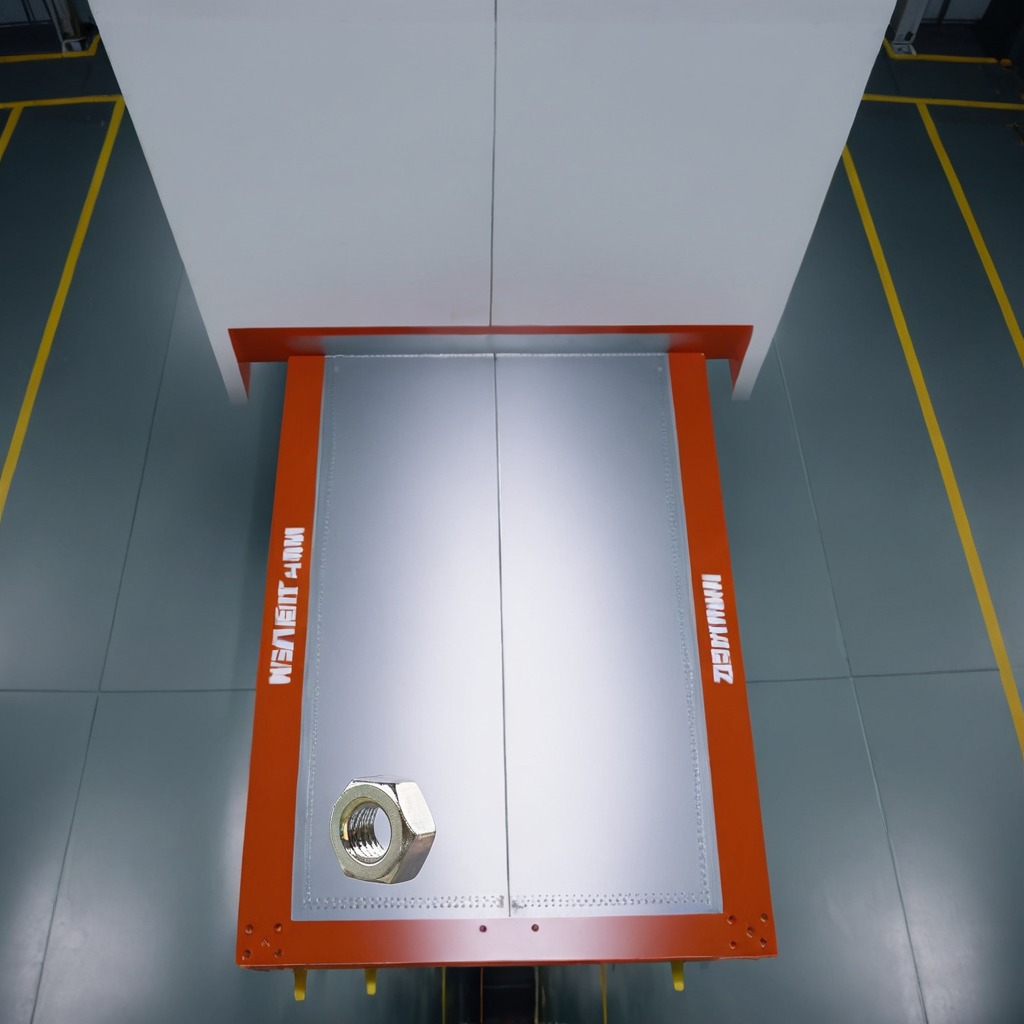
A metal nut is lying on the toolbox surface in an airplane hangar workshop.